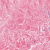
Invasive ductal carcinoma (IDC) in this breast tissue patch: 0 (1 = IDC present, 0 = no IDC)